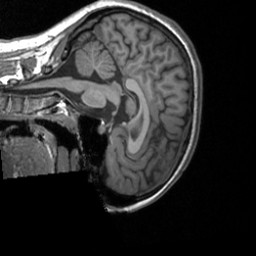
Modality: T1w
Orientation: sagittal
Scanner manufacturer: siemens
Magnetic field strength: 3 T
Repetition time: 1.9 s
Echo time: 0.00226 s